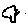
Label: tree